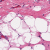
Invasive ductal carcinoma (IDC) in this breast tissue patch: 0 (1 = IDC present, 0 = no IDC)